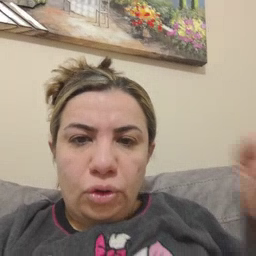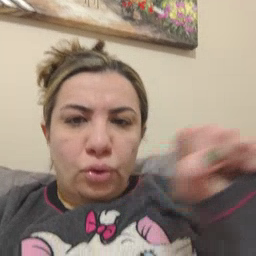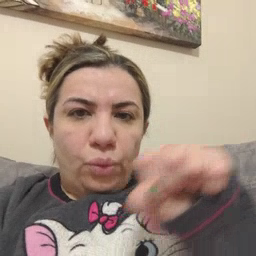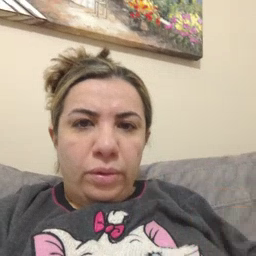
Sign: shoe